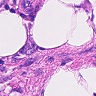
Metastatic tissue present: yes